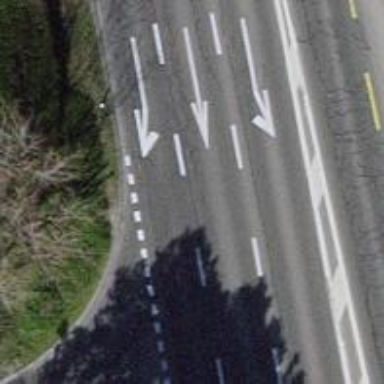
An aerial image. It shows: Primary highway without sidewalk.